Question: I've got a HTML/CSS code, which reacts a little weird (in my opinion). Or I just don't understand inheritance of styles.
The following code snippet is what causes the problem:

You can see I've got a table with the class formula. and on the right side you can see that every 'table.formular' td gets a padding.
Below, in one of the tds of the formular table I've got a new table with the class tabelle-rubrikbar. This table contains a td with the class 'customSearch-InnerTable-td' which should overwrite the padding. But in this case the inherited formular td is overwriting the 'customSearch-InnerTable-td'.
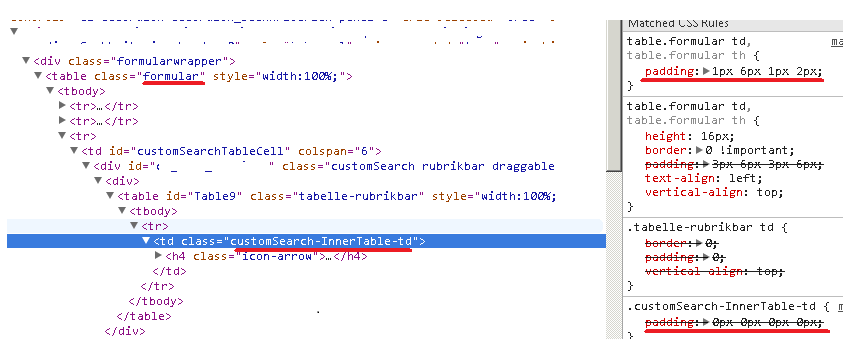
Answer: you should use an higher specificity for your rule, e.g.
'''
table.formular td.customSearch-InnerTable-td { ... }
'''
For further explanation see <URL>